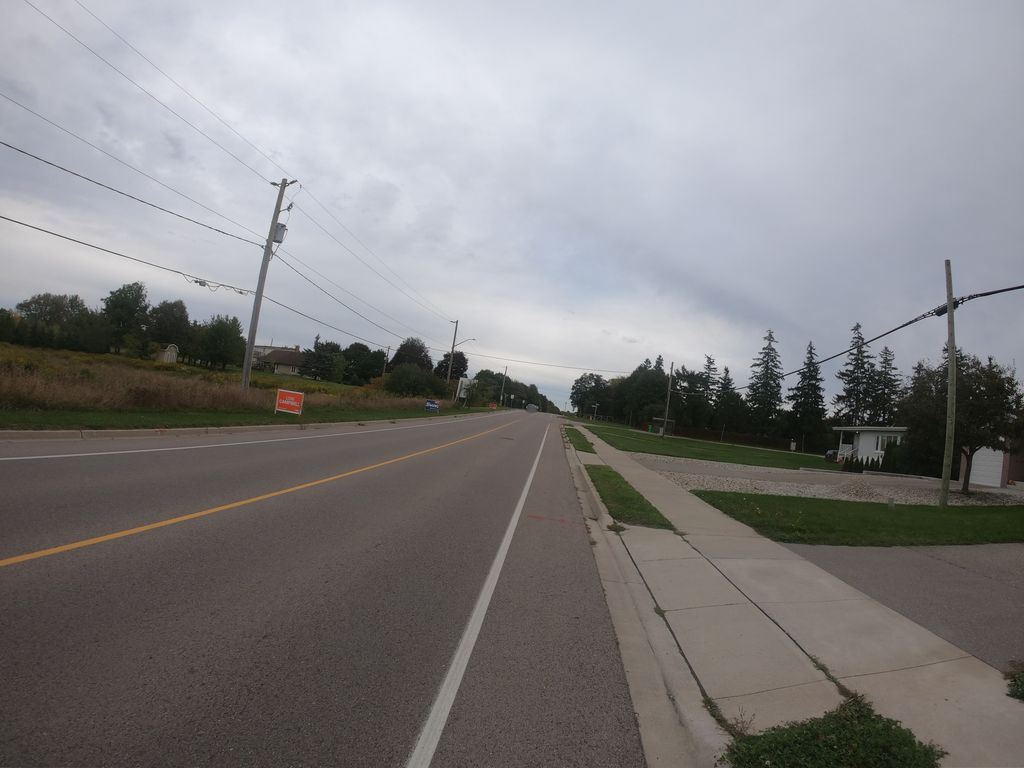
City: kitchener-waterloo